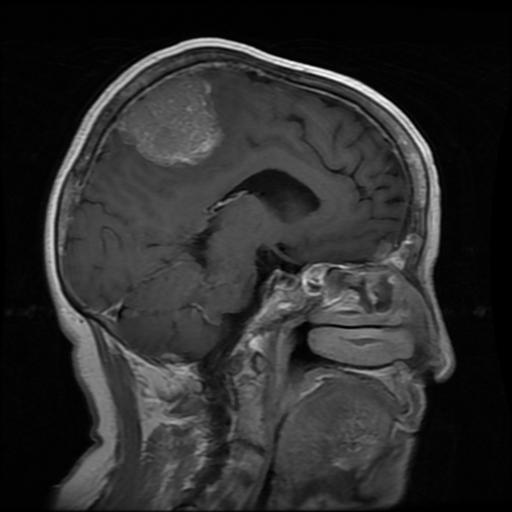
Label: meningioma